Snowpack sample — Buffalo Mountain, Silverthorne, Colorado, USA (2/22/26, 2:02 PM MST)
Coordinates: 39.622, -106.113
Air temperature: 33 °F
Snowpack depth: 63 cm
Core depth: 50 cm
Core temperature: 26.6 °F
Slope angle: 11°, slope face: 116°
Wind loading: low
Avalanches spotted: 0
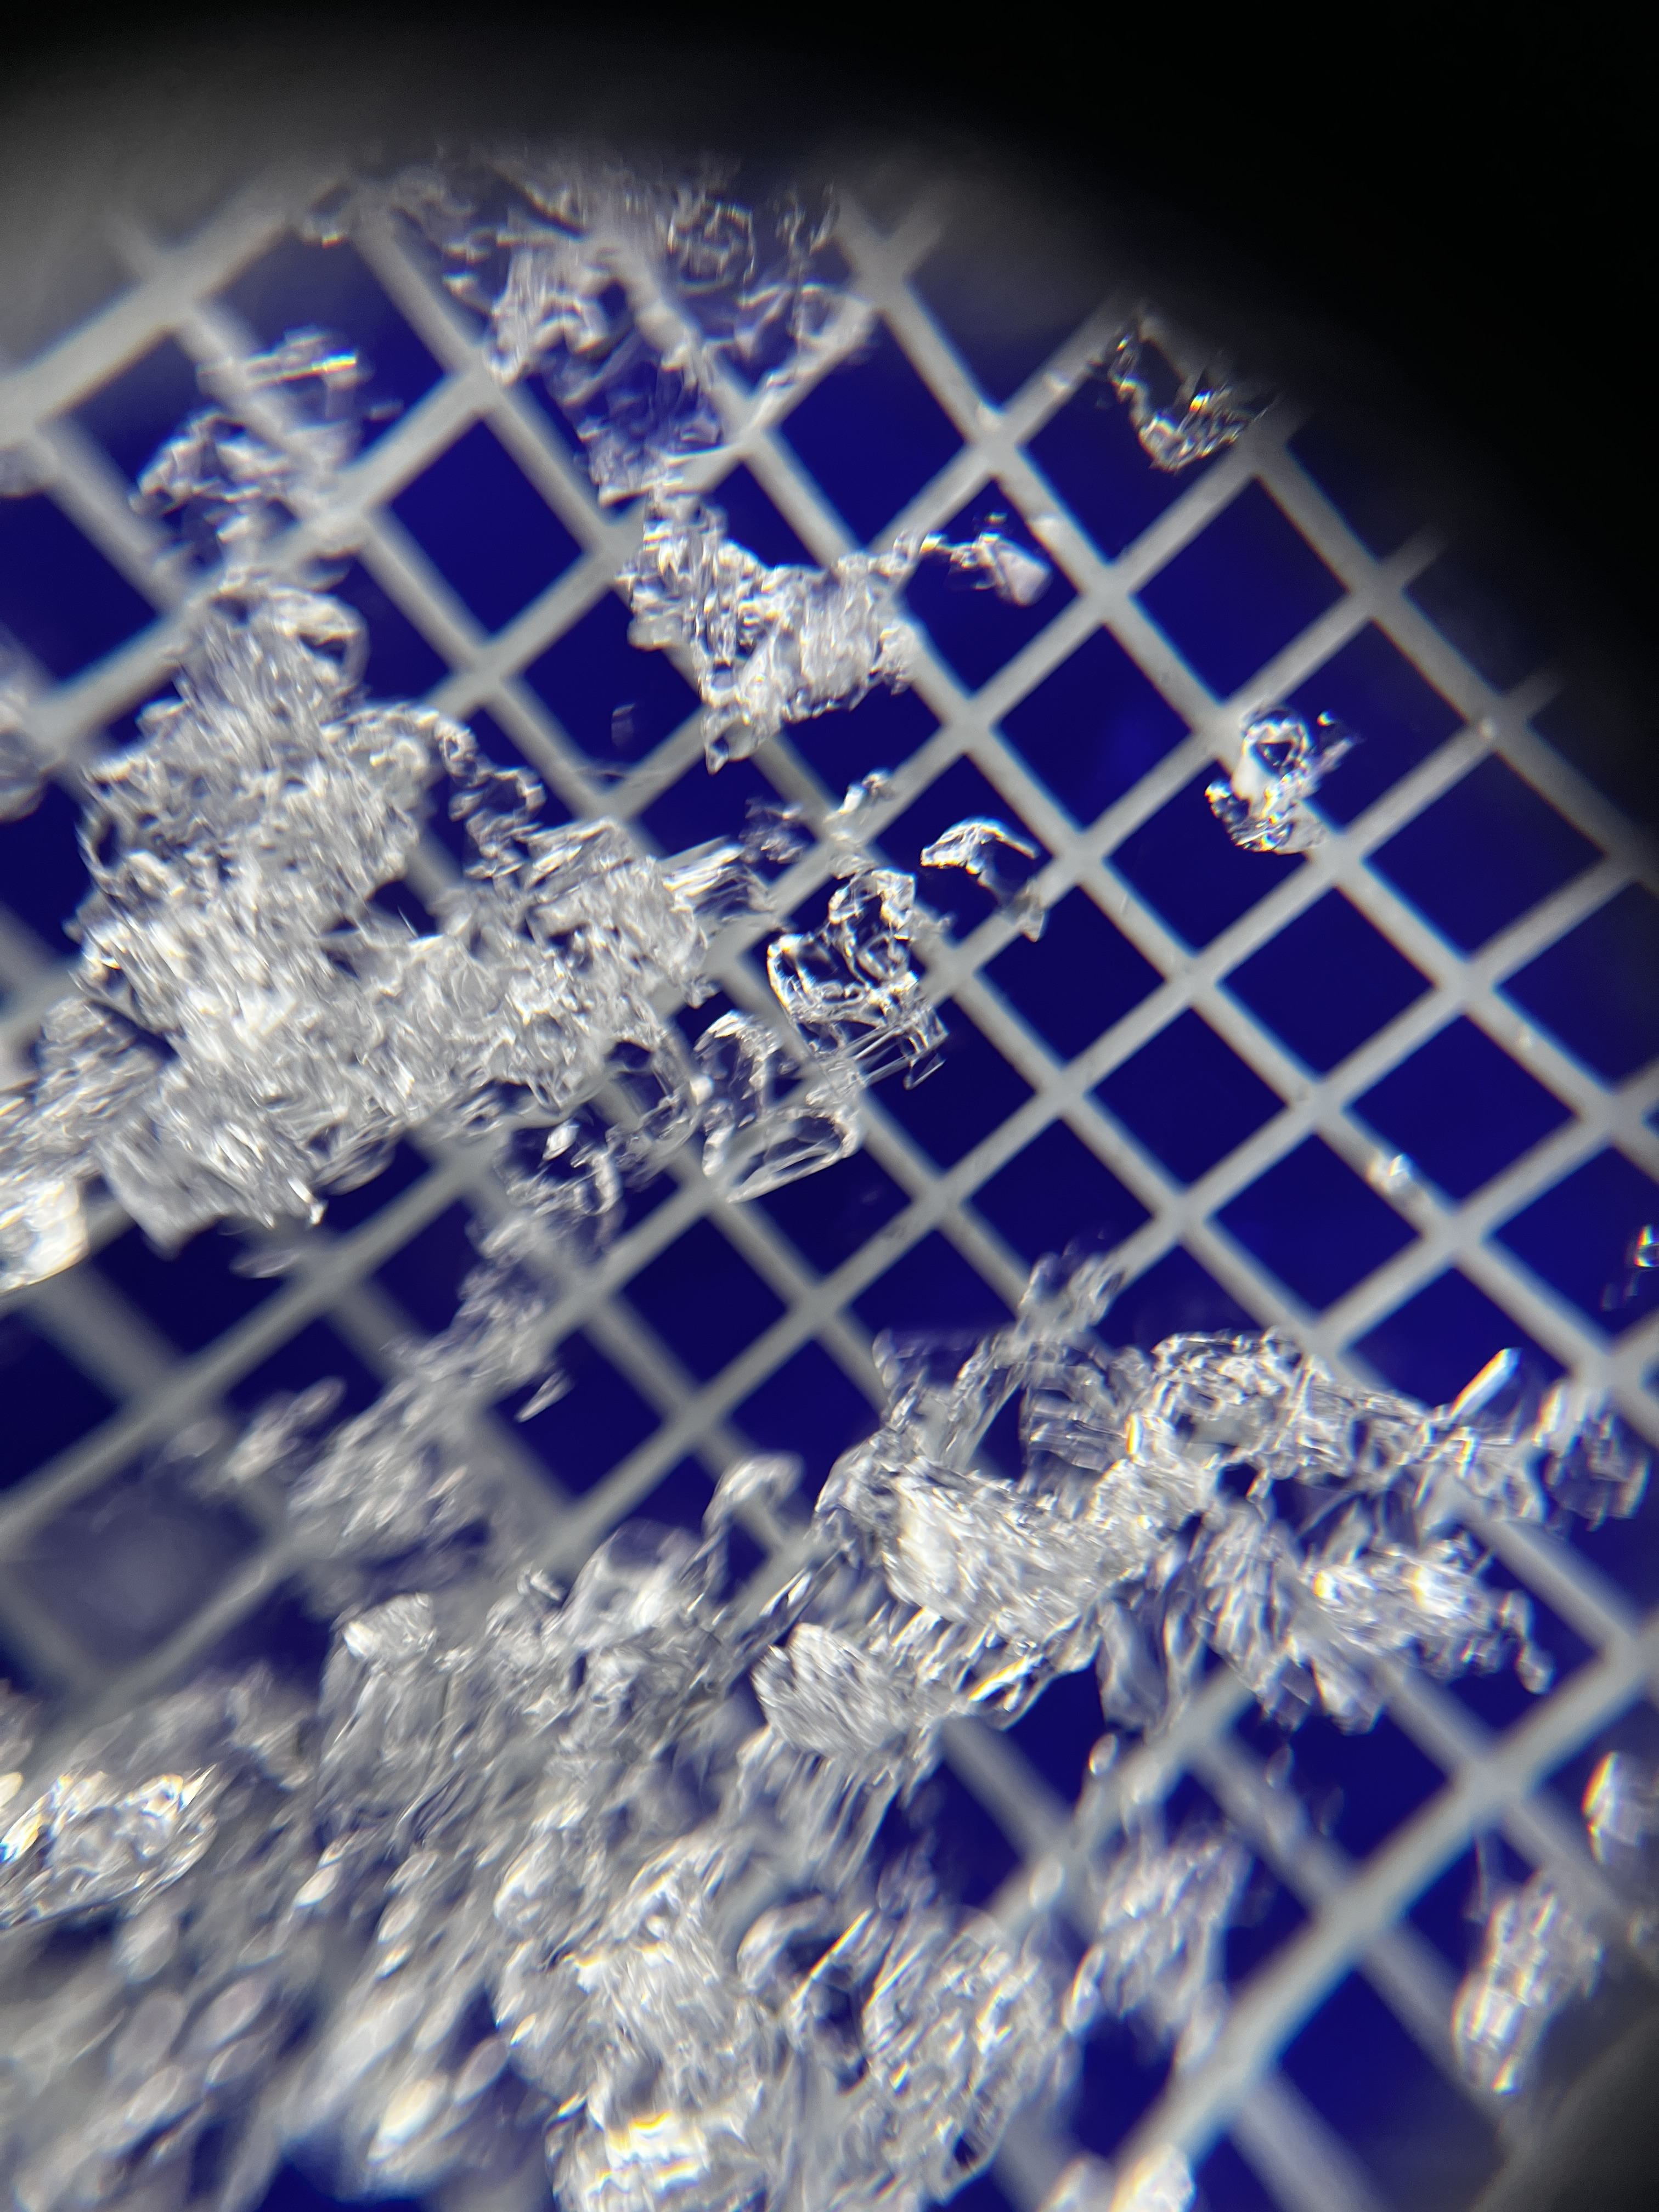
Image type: magnified_profile
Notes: In a firebreak similar to site 1, minimal wind loading with no spotted avalanches (not many faces in view though)